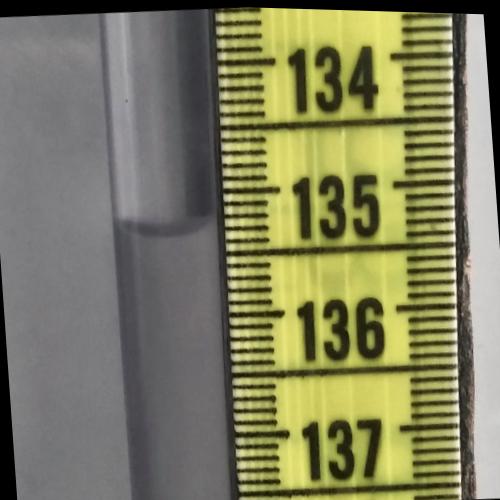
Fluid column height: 135.3 cm